Interaction volume radius: 5 \u00c5
Interaction volume height: 20 \u00c5
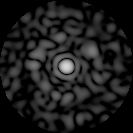
Disorder parameter: 0.8087